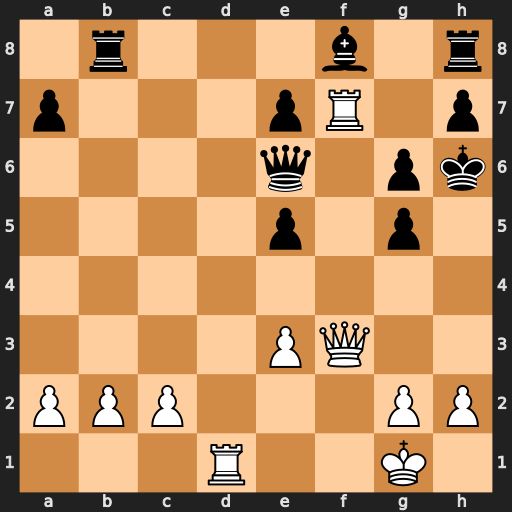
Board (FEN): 1r3b1r/p3pR1p/4q1pk/4p1p1/8/4PQ2/PPP3PP/3R2K1
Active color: w
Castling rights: -
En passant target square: -
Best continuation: g4 Qxf7 Qxf7